Question: I have this part of code that works fine only the arabic issue.
'''
$result = mysql_query("SELECT login, password, name, role FROM qm_users WHERE login = '$login'");
if (!$result) {
die('Invalid query: ' . mysql_error());
}
$row = mysql_fetch_array($result);
echo $row["name"];
'''
The 'name' row contains arabic name.
The output of 'echo' is '???? ???? ????'
In my myphpadmin of xamp server, here the structure

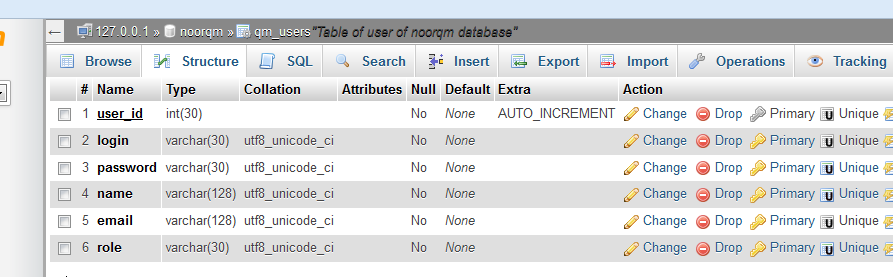
Answer: If you are going to save UTF8 encodings to your MySQL database first set your connection encoding to UTF8.
'''
<?php
$connection = new mysqli('localhost', 'my_user', 'my_password', 'my_db');
mysqli_set_charset($connection, "utf8");
?>
'''